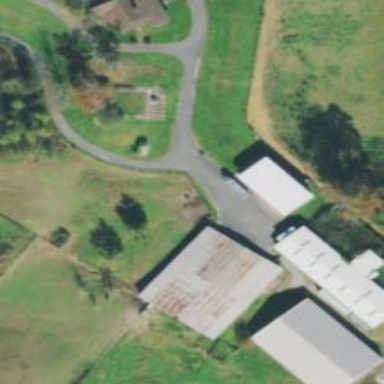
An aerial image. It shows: Driveway.